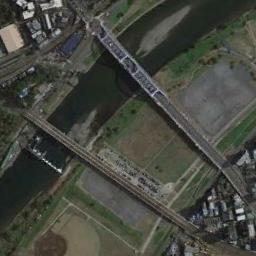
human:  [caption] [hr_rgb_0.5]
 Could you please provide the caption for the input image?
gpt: Two bridges built on a dark green river and the river island of the river and some buildings arranged neatly on both sides of the river .

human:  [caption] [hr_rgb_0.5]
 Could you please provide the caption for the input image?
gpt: Two nearly parallel bridges connect the land on both sides of the turquoise water  The river is lined with long yellow banks and many buildings on the land .

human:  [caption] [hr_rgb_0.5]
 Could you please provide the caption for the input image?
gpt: Under the bridge is a bar-shaped island .

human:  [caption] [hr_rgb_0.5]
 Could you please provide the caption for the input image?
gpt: There are two bridges over the river with many buildings on the both sides .

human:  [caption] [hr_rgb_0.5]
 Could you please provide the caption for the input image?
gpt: Many buildings are on either side of the bridge .